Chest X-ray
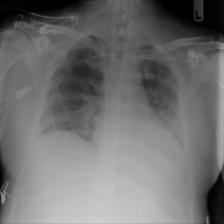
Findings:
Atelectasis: negative
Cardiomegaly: negative
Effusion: positive
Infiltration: negative
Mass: negative
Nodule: negative
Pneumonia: negative
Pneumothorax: negative
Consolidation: negative
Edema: negative
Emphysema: negative
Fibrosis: negative
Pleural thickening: negative
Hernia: negative